Field crop: maize
Growth stage: 2
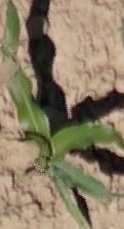
Species: maize